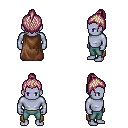
a pixel art fantasy rpg character, male body template, dark elf, purple skin, brown cape, teal pants, white blonde short topknot hairstyle, four views (front, back, left, right), 2x2 character sprite sheet, small pixel art, hard edges, no anti-aliasing